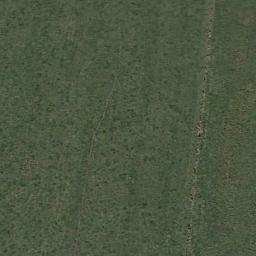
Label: meadow